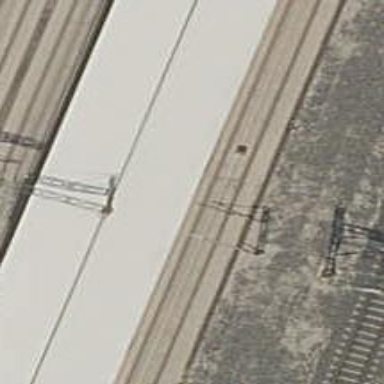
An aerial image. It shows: Rail siding with electrified contact lines for trains.